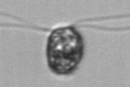
Label: flagellate_morphotype1